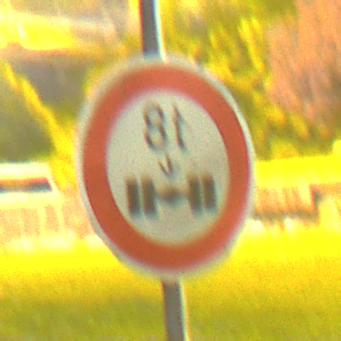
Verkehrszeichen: TatsaechlicheAchslast
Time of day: Night
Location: Outdoor (Urban)
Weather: PartlyCloudy
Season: NotSpecified
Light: Artificial